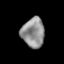
Tissue: prostate
Cell type: T cells
Senescence score: 0.3546
Nuclear area (px): 660
Mean DAPI intensity: 145.415